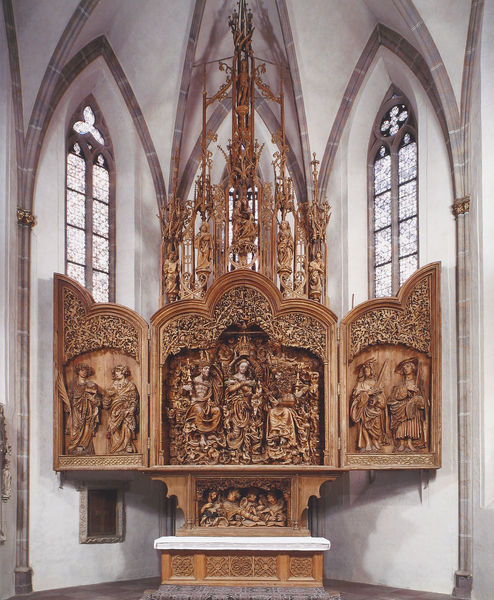
Titel: Hochaltar im Münster St. Stephanus in Breisach
Künstler: H. L. Meister
Standort: Breisach, Münster St. Stephan (EU - D - BW)
Schlagwörter: flügel, gott, mann, weiß, menschen, braun, fenster, frau, glas, holz, schwarz, ornament, mensch, kirche, gold, drei, mutter, gotik, krone, engel, ranken, relief, bogen, stab, figuren, ornamente, foto, fotografie, wände, alter, kreuz, religion, jungfrau, pracht, altar, schnitzerei, verziert, skulpturen, sarg, glasfenster, gotisch, spitzbogen, spitzbögen, jesus, antik, christlich, mittelalter, altarraum, apsis, kapelle, heilige, fresko, blubb, gothik, maria, madonna, mutter gottes, geschnitzt, schnitzer, altarbild, dreiteilig, tryptichon, verziehrung, gottesmutter, dreifaltigkeit, schnitzaltar, prunkvoll, triptychon, katholisch, triptichon, triyptichon, holzaltar, klappaltar, reflief, unsere liebe frau, heilige maria, madonna mit dem kind, pamwedel, gottesgebärerin, maria von nazaret